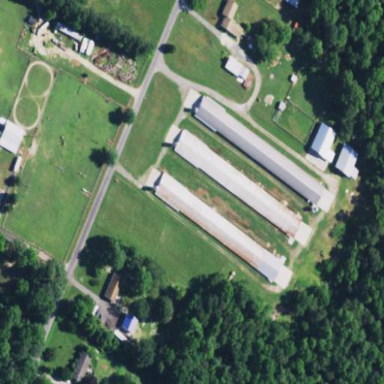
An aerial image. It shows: Farm auxiliary building.